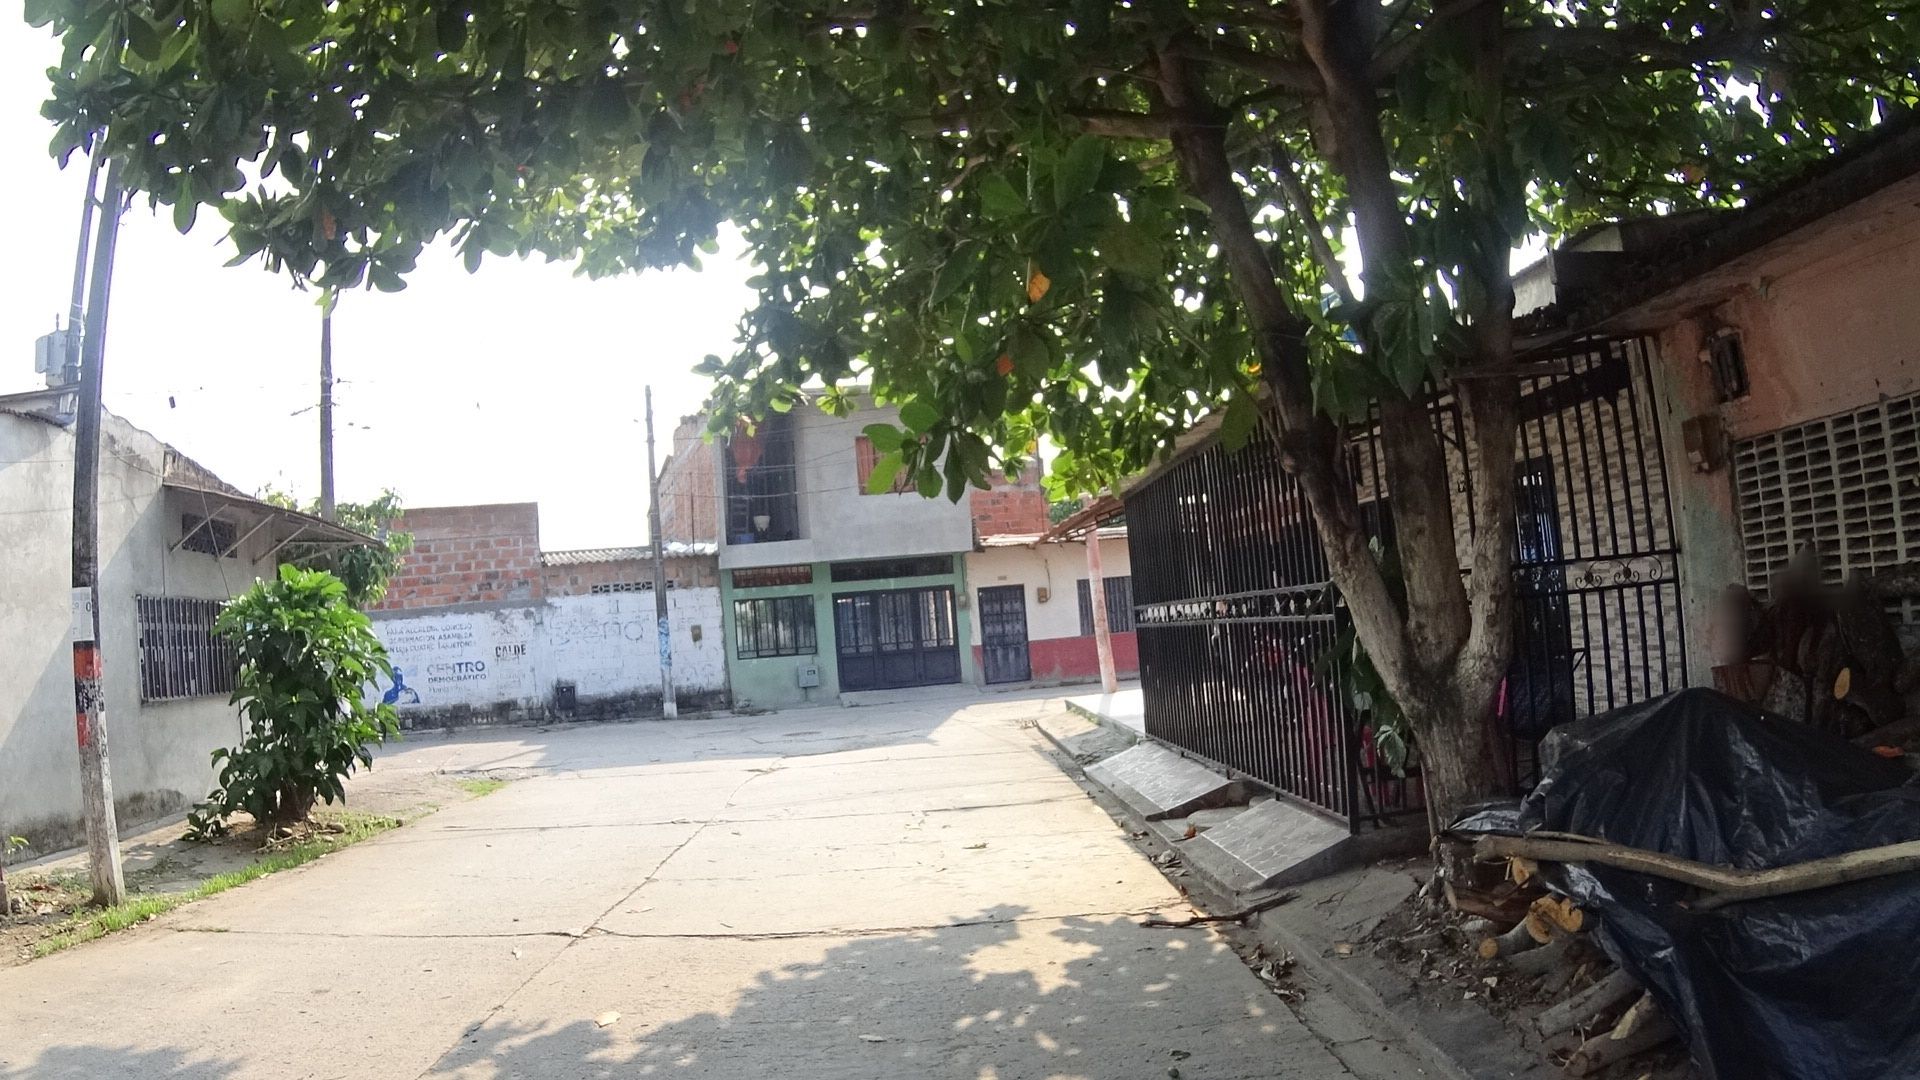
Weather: clear
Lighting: day
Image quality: good
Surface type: walking surface
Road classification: residential
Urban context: dense urban cluster
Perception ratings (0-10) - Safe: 0.96, Lively: 3.77, Beautiful: 1.27, Boring: 3.03, Depressing: 4.88, Wealthy: 4.58